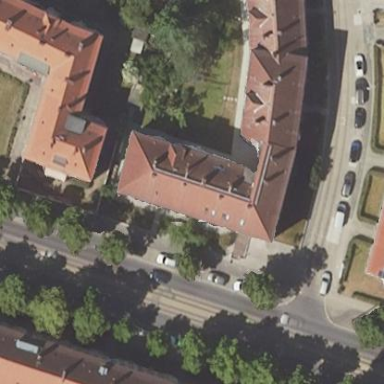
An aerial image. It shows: Hipped-roof building with apartments.